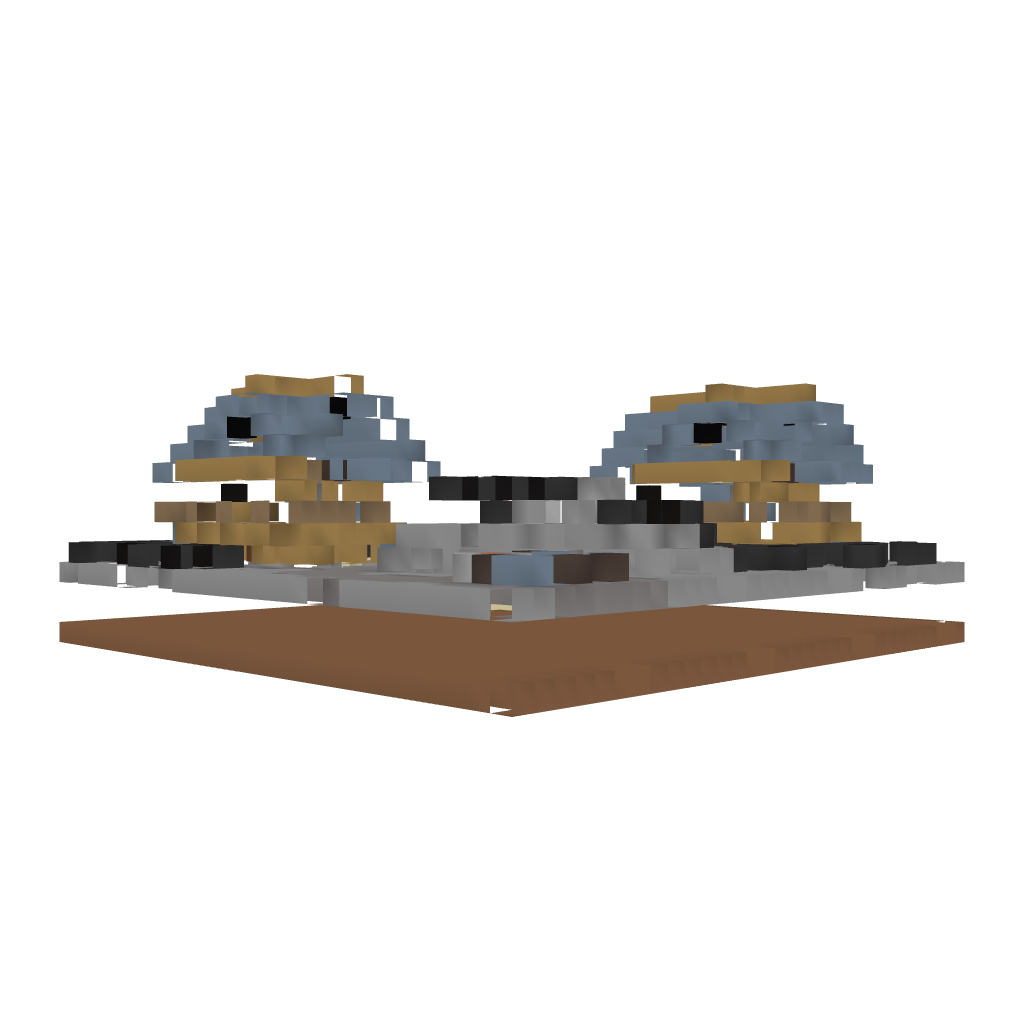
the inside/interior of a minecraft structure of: Bungalow Oasis